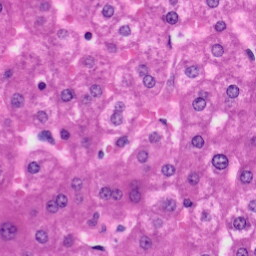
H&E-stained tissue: Liver